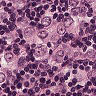
Metastatic tissue present: yes